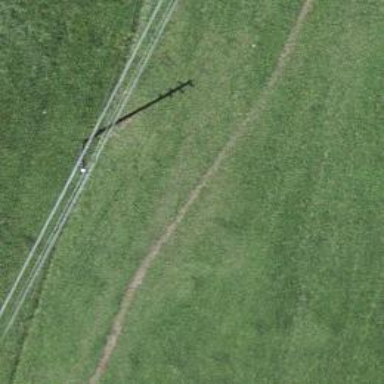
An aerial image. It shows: Power line in the image.